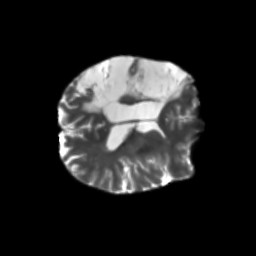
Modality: T2w
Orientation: axial
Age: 49
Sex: male
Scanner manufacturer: siemens
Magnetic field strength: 3 T
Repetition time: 5.47 s
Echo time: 0.0854 s